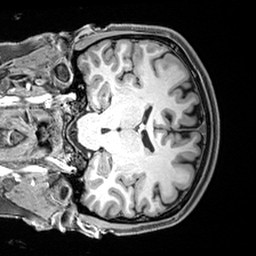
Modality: T1w
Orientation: coronal
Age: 28
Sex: female
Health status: healthy
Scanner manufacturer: siemens
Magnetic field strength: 3 T
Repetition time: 2.4 s
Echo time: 0.00217 s